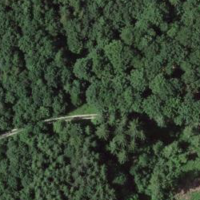
EUNIS habitat code: 41
Species observed at this site:
Lonicera acuminata